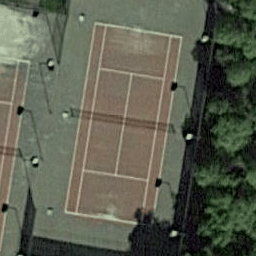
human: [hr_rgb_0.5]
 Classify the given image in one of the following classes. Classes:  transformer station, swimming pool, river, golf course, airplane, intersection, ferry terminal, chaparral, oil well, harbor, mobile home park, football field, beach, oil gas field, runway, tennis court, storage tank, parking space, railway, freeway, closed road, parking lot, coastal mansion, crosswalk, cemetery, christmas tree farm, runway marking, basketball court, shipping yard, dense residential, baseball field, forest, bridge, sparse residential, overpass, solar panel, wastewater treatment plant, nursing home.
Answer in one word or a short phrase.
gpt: tennis court